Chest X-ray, AP view. Patient: 62 years old, sex F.
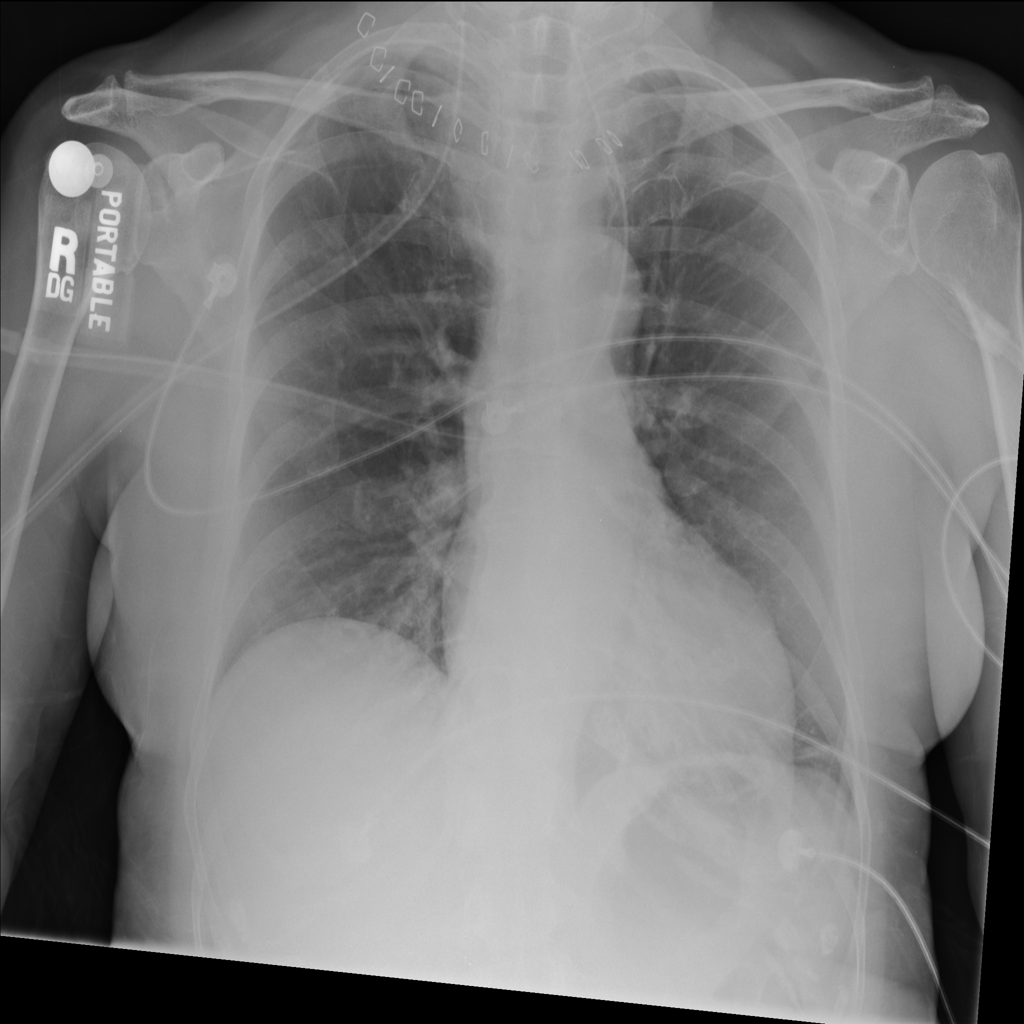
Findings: No Finding